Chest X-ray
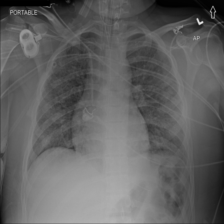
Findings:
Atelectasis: negative
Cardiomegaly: negative
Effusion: negative
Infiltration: negative
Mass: negative
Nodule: negative
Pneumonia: negative
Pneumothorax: negative
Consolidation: negative
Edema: negative
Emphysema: negative
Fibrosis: negative
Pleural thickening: negative
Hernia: negative